Question: I don't understand why I can't connect to Postgres using the node-postgres client but when using Navicat for Postgres with the same credentials, I can. Here is my code:
'''
var client = new _pg.Client({
user: 'un',
password: 'pwd',
database: 'postgres',
host: 'localhost',
port: 5432,
ssl: true
});
client.connect(function(err) {
if (err) {
console.log('connect err object');
console.log('err = ' + JSON.stringify(err));
return cb(err, undefined);
}
console.log('no error connecting');
client.query('select * from lookup', function(err, result) {
if (err) {
console.log('query err object');
console.log('err = ' + JSON.stringify(err));
return cb(err, undefined);
}
console.log('query exec successfully');
console.log('result = ' + JSON.stringify(result));
return cb(undefined, client);
});
});
'''
The connect callback errors out with:
'''
err = {"code":"EADDRNOTAVAIL","errno":"EADDRNOTAVAIL","syscall":"connect"}
'''
I ran OSX Network utility and it indicates the port is open:
'''
Port Scan has started...
Port Scanning host: 127.0.0.1
Open TCP Port: 5432 postgresql
Port Scan has completed...
'''
What am I doing wrong on my workstation or in my Postgres configuration? Thanks!
Edit: Here is what Postgresql looks like in Navicat.

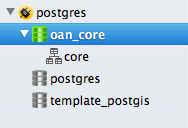
Answer: The problem was that no db objects were granted to the username above. Once I did this, all went well. Hope this helps someone else.